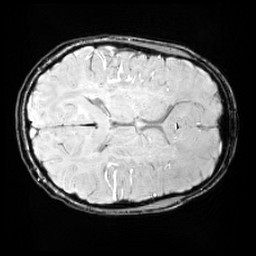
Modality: SWI
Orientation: axial
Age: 10
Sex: female
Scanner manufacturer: siemens
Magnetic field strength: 3 T
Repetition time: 0.027 s
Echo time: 0.02 s